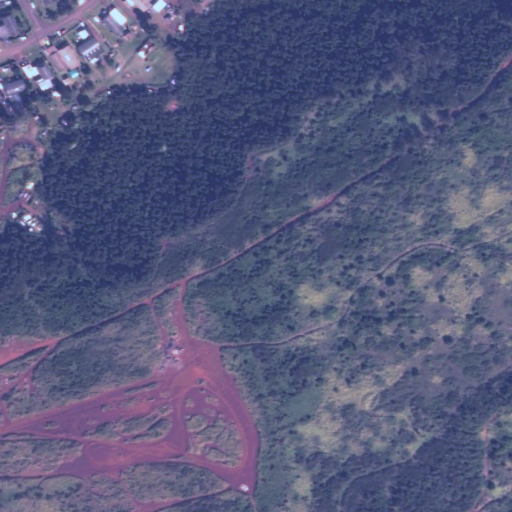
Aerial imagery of cape in Hawaii named Pohakuloa containing only unknown